Question: I would like to design a NSWindow title bar like the following screenshot,

This is a screen shot of GitHub mac application.Please see the horizontal alignment of windows default Close,minimize and maximize buttons.Those are horizontally aligned with the other buttons like repositories and others.
How Can I achieve the same in my application.I have tried using NSThemeFrame but I can not change the frames of this buttons.
Thank you
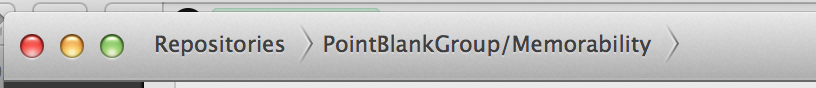
Answer: Use this <URL> to achieve that effect.